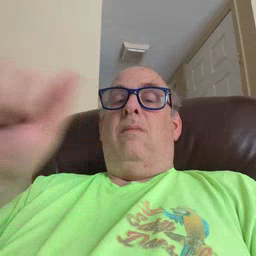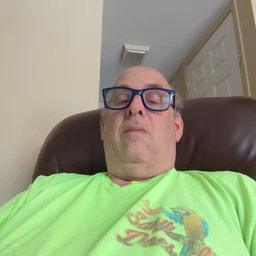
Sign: any